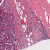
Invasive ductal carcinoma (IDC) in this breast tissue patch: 1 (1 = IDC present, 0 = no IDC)